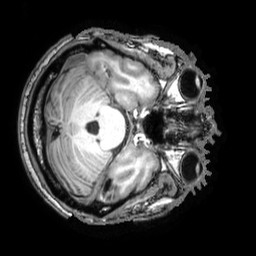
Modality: T1w
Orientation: axial
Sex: male
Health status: ill
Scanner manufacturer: philips
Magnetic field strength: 3 T
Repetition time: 0.008109 s
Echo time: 0.003712 s